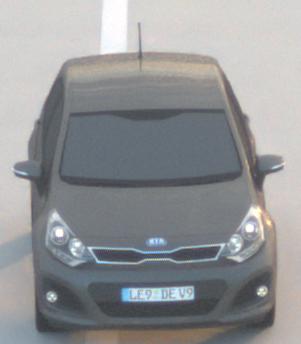
Make: KIA
Model: Rio 1.2
Detailed model: Rio (UB)
Model produced from: 2011/09
Model produced until: 2015/01
Doors: 3
Color: gray
Road condition: dry road
Daytime: sunrise or sunset
Contrast: low contrast